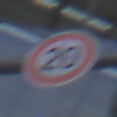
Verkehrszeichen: Geschwindigkeit20
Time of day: SunriseSunset
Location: Outdoor (Urban)
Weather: PartlyCloudy
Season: NotSpecified
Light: Natural